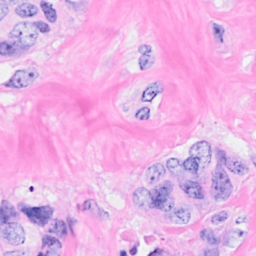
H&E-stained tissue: Breast